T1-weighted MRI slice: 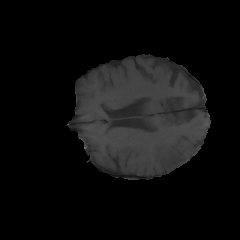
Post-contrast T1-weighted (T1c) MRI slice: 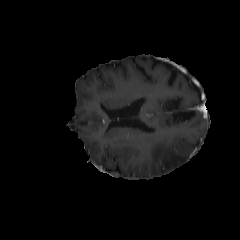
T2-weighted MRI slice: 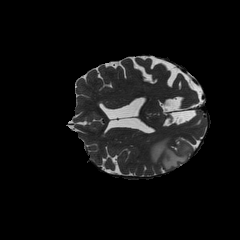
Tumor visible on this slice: yes